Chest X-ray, PA view. Patient: 34 years old, sex F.
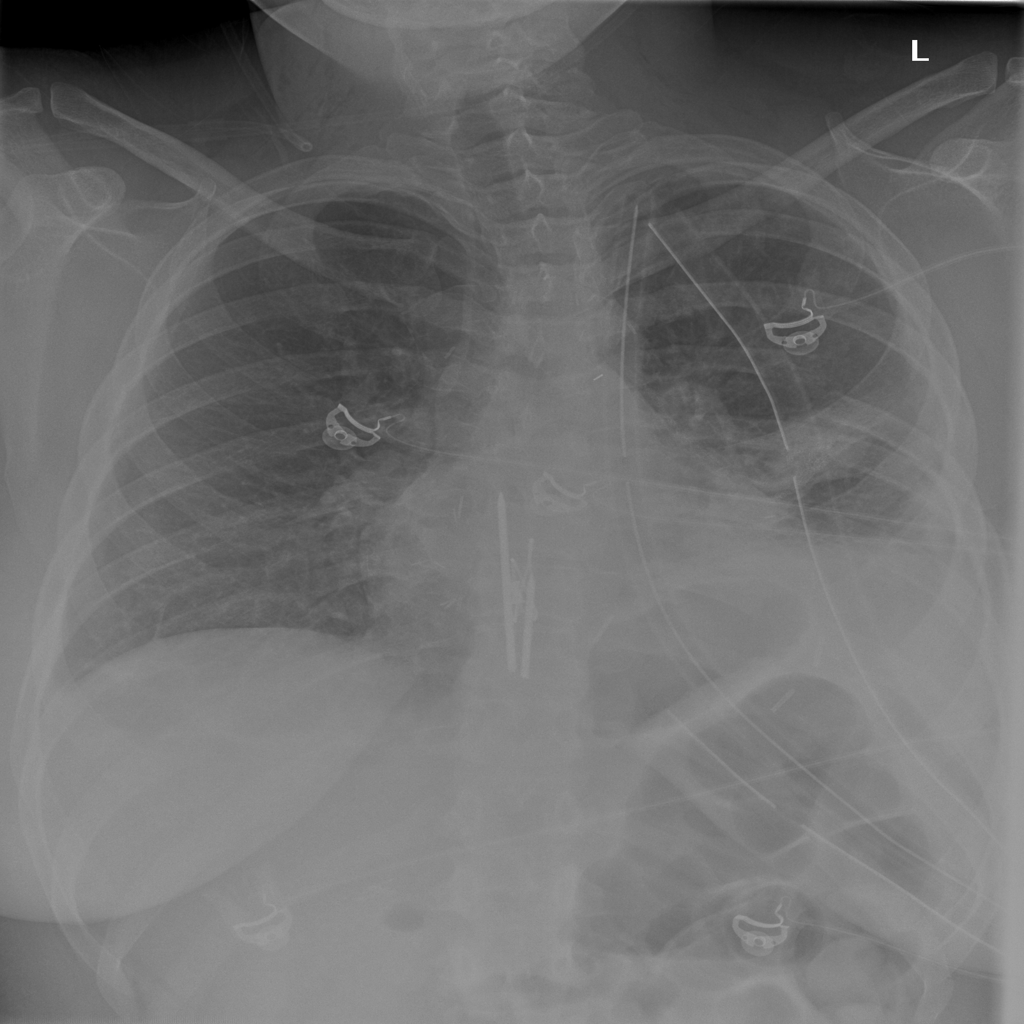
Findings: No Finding